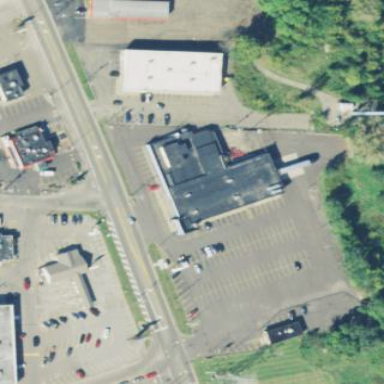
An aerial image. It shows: Retail building housing supermarket.